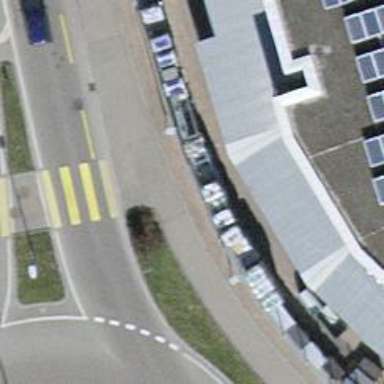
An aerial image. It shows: Kerb barrier.